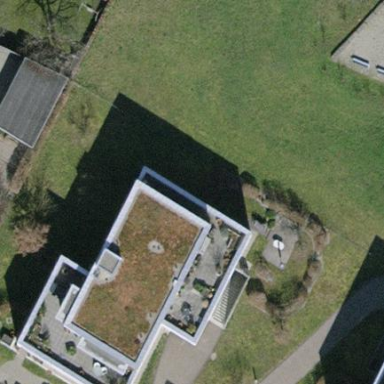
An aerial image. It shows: Building with flat roof.